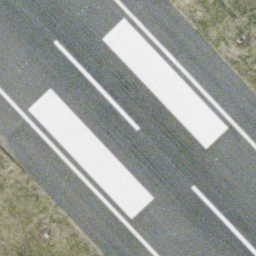
Label: runway